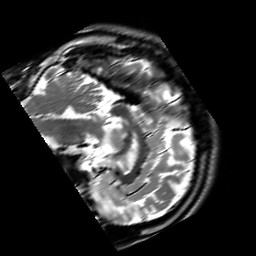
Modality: T2w
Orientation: sagittal
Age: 23
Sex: male
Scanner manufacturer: siemens
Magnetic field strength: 3 T
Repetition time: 7 s
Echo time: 0.09 s